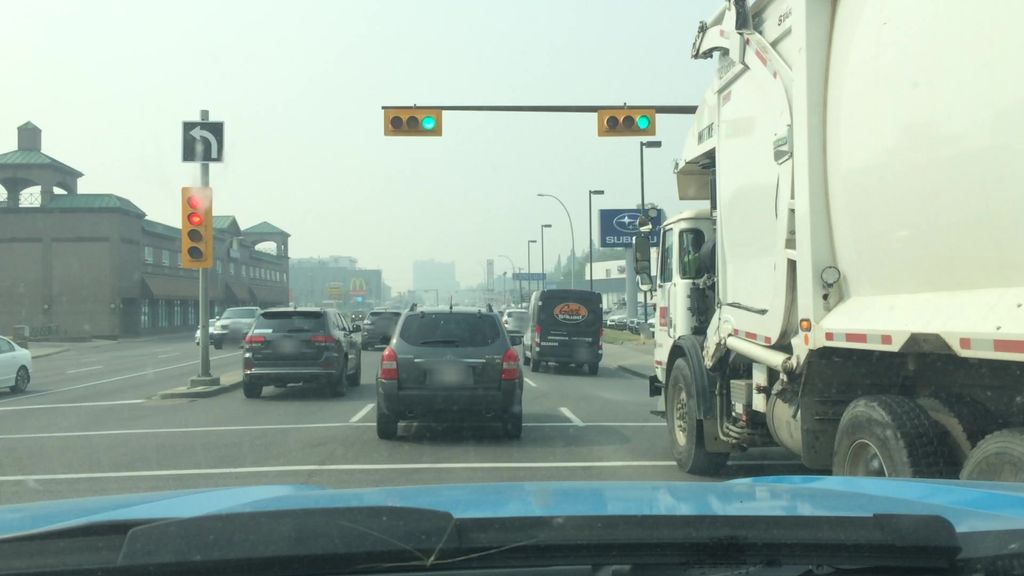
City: calgary